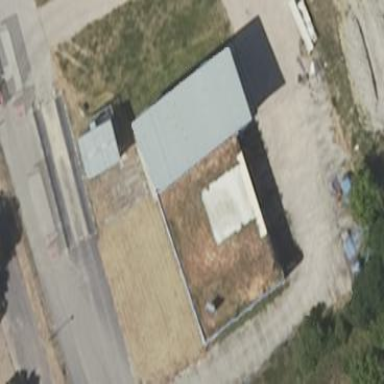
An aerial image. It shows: Industrial building.